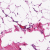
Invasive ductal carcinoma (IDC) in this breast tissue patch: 0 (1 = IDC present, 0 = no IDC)